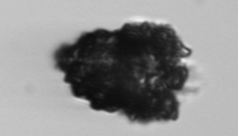
Label: Tintinnopsis